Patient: sex F, age 52
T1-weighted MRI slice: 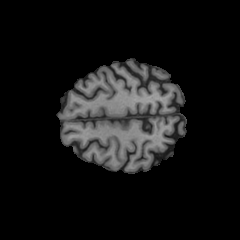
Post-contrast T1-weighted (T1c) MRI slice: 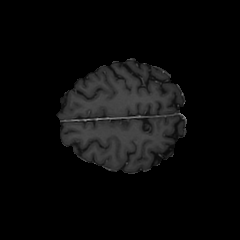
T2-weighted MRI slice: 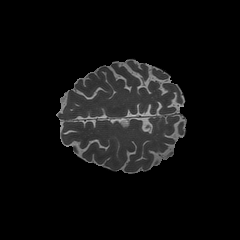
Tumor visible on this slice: no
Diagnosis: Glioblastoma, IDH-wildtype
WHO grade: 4